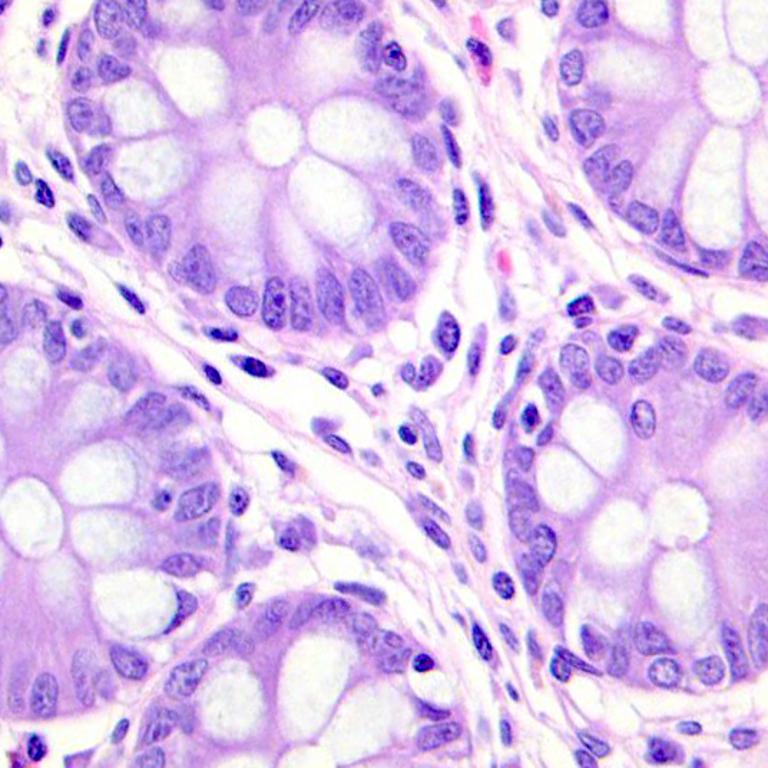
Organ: colon
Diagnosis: benign